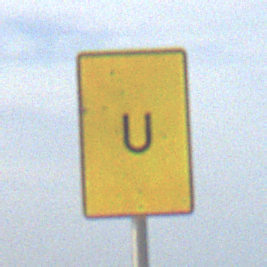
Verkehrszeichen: AnkuendigungOderFortsetzungUmleitungOhnePfeilsymbol
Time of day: MorningAfternoon
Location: Outdoor (Suburban)
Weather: PartlyCloudy
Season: NotSpecified
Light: Natural